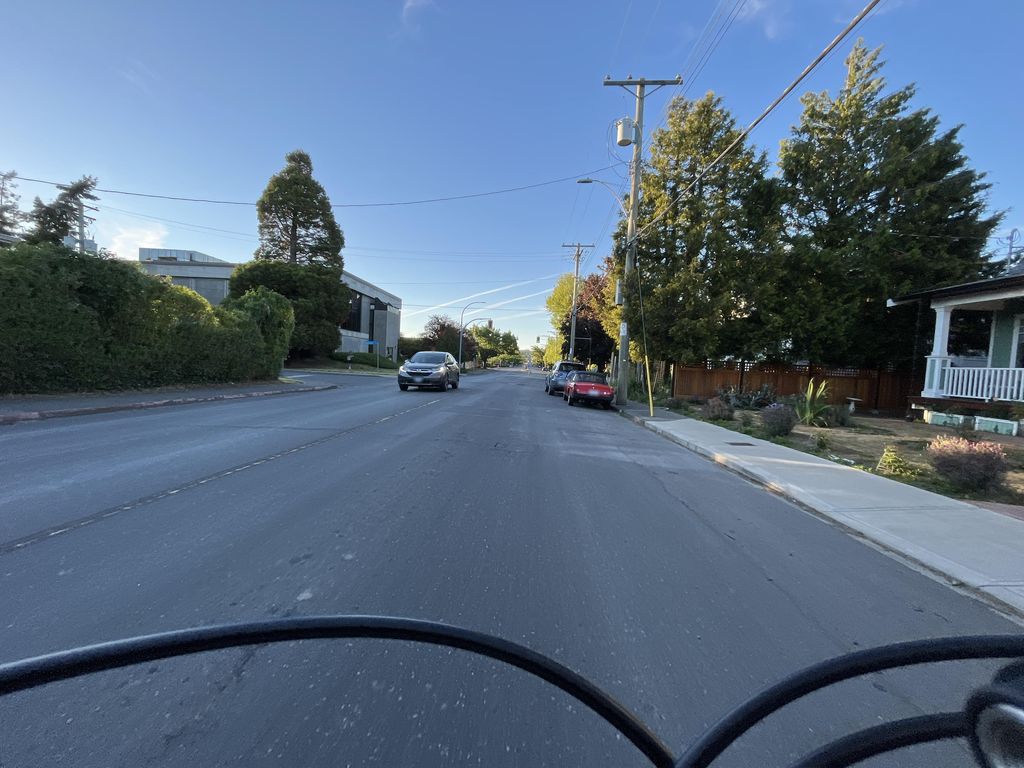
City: victoria